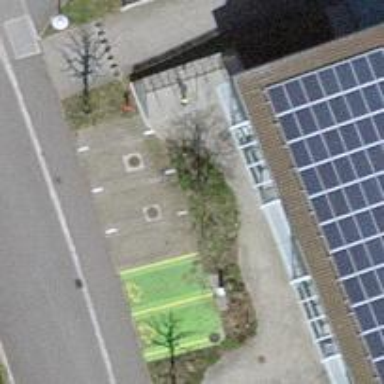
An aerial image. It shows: Charging station.